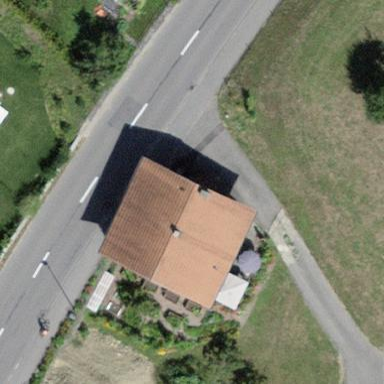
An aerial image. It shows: Simple house.